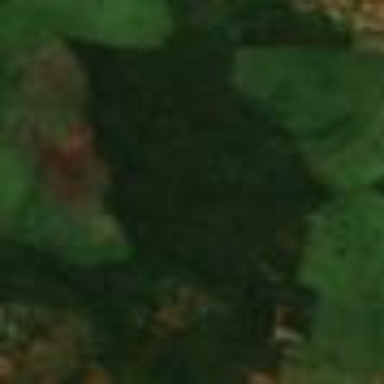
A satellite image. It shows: Deciduous woodland area with leafless trees.